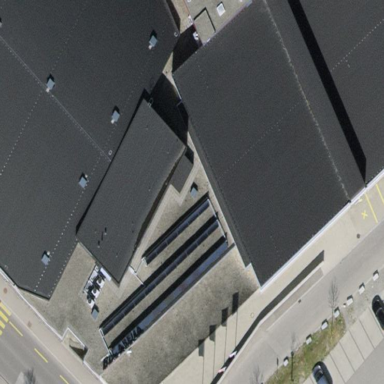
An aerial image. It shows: Building with flat gray roof.